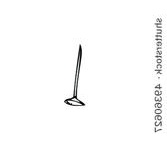
Label: nail